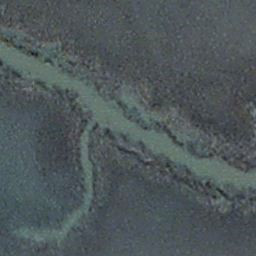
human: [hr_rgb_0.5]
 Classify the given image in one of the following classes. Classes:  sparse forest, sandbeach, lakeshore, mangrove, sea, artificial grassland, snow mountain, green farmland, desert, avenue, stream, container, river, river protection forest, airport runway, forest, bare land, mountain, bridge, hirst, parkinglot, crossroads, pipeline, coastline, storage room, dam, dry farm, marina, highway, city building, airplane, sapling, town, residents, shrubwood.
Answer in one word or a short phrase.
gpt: stream